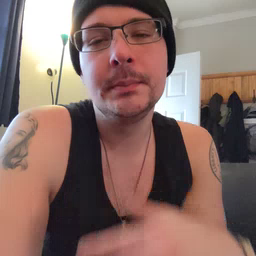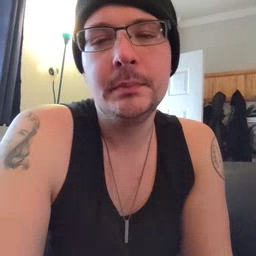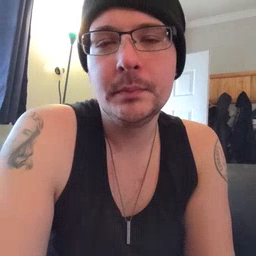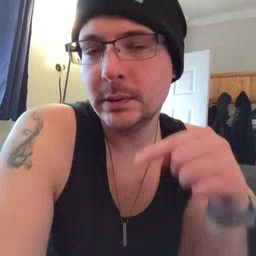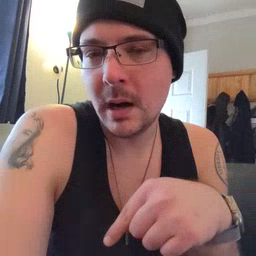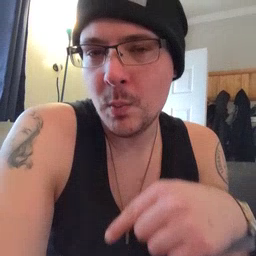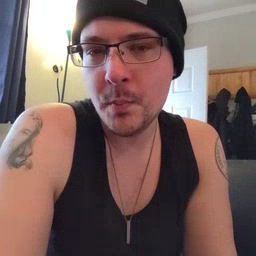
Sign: down